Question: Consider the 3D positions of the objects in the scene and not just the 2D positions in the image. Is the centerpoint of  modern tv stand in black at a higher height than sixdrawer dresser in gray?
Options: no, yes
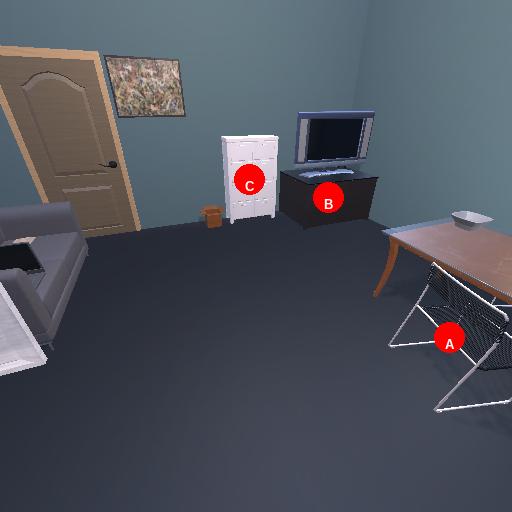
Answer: no